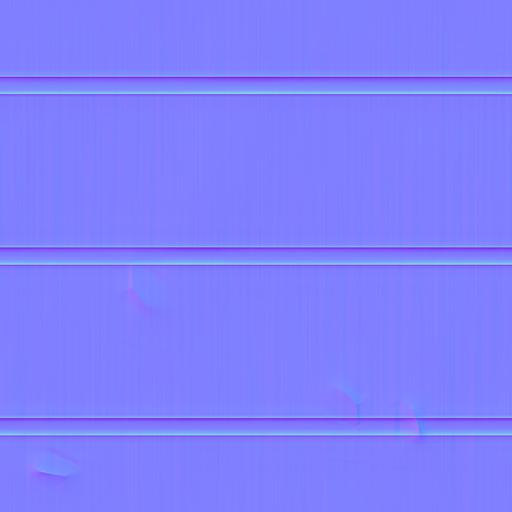
industry metal pipe